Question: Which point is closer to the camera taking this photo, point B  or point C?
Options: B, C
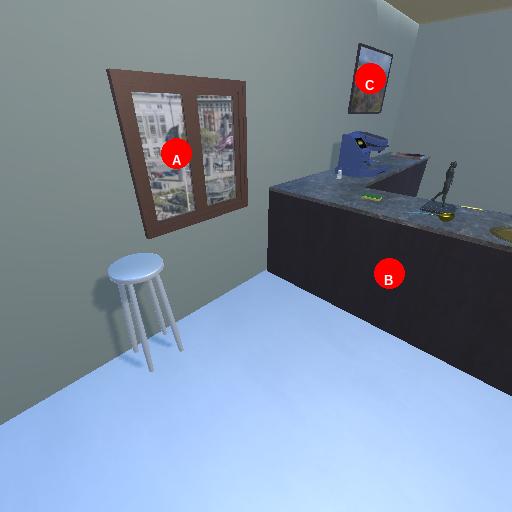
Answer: B